Aerial crown-view tile of a tropical tree (Barro Colorado Island, Panama), acquired 20250414:
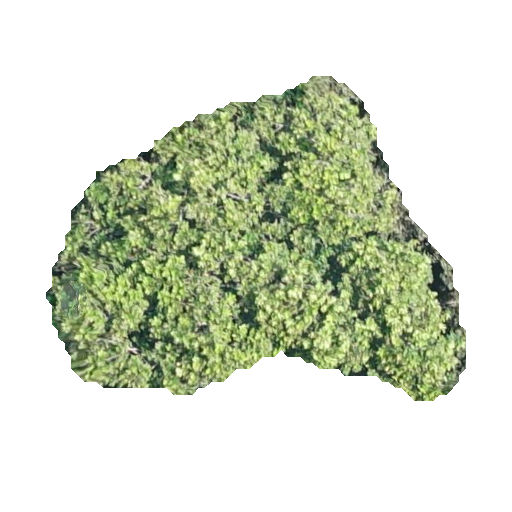
Species: Anacardium excelsum
GBIF accepted scientific name: Anacardium excelsum
Crown area: 137.556 m²